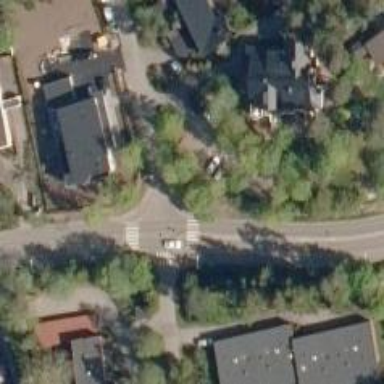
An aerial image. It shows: Road with "give way" sign.